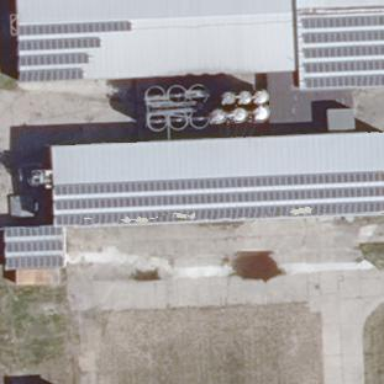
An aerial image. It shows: Gabled grey roof on farm auxiliary building. The roof is oriented along the length of the structure.